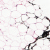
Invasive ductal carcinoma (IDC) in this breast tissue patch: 0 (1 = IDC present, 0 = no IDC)